Milling tool wear sample.
Tool blade image: 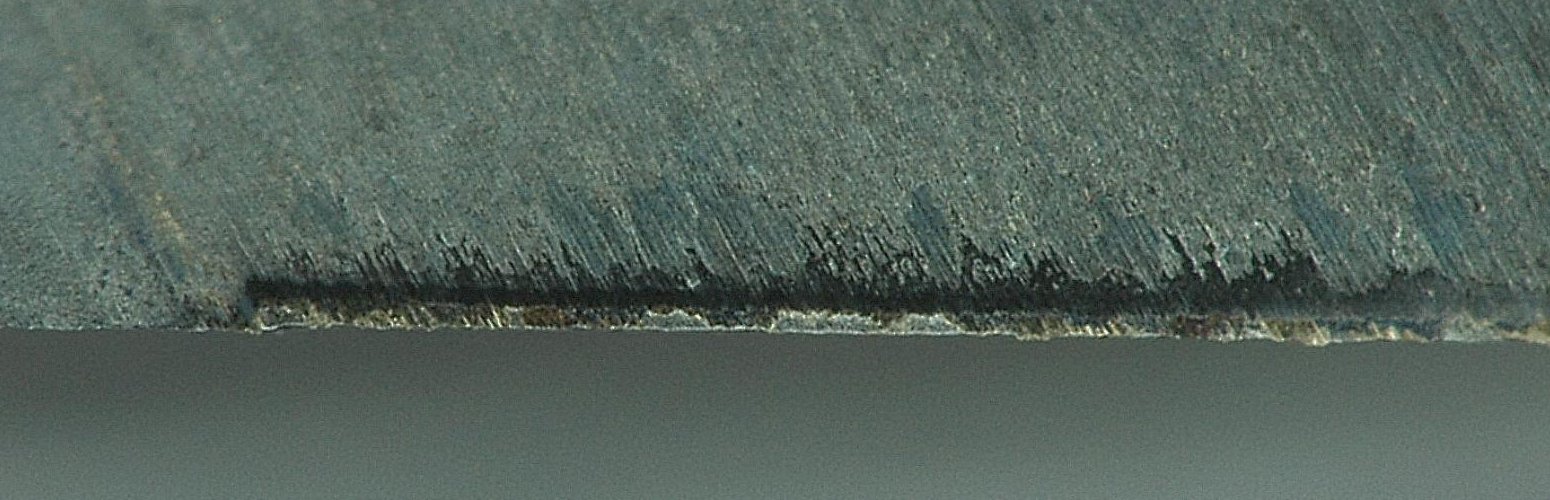
Chip image: 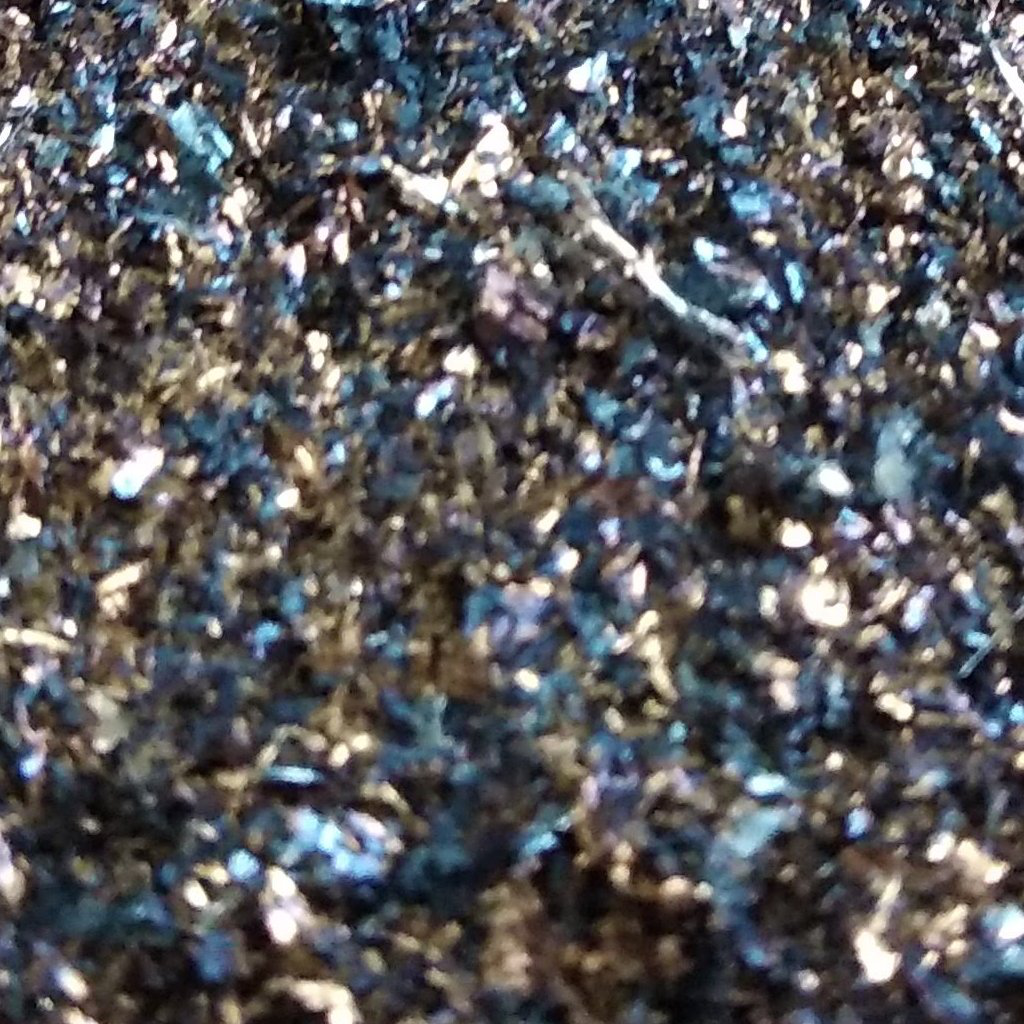
Workpiece image: 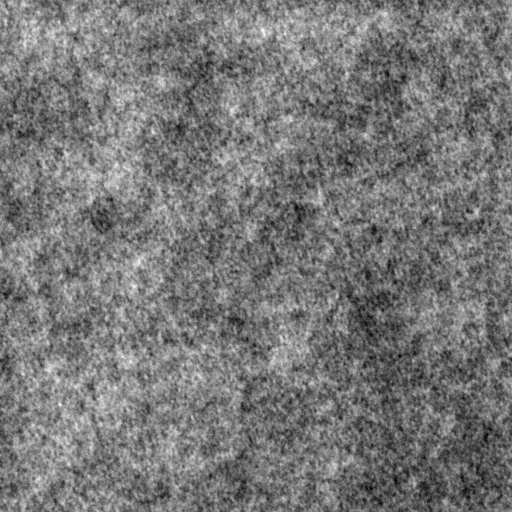
Tool wear state: dulled
Gaps: 10.35
Flank wear: 141.22
Overhang: 0
Force-signal Mel-spectrograms (X, Y, Z axes): 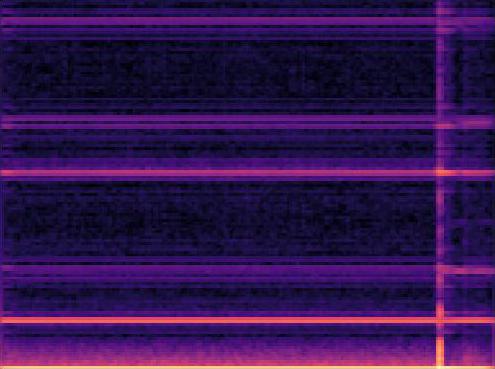 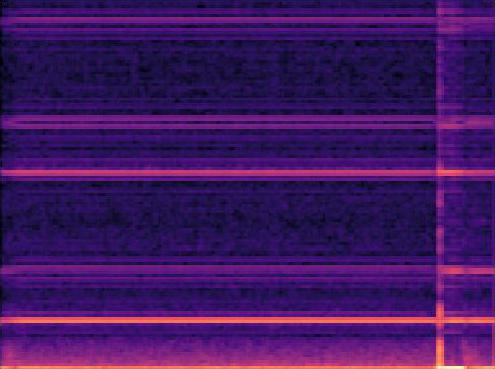 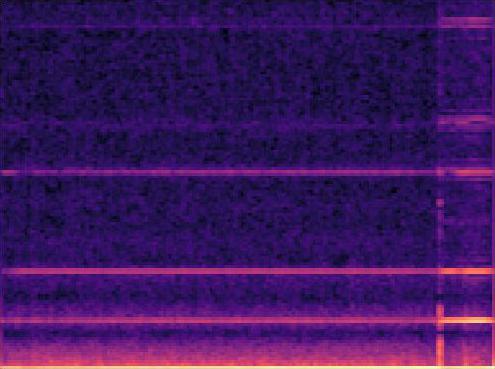
Force-signal scalograms (X, Y, Z axes): 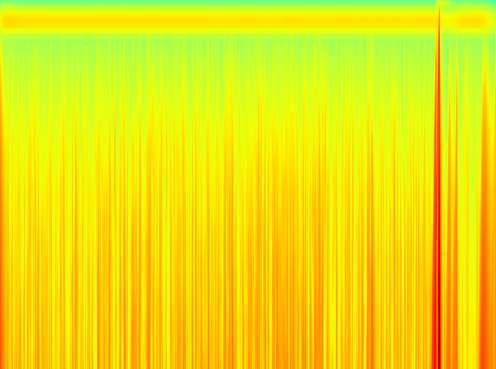 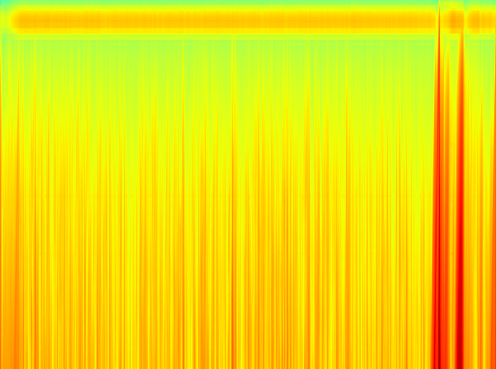 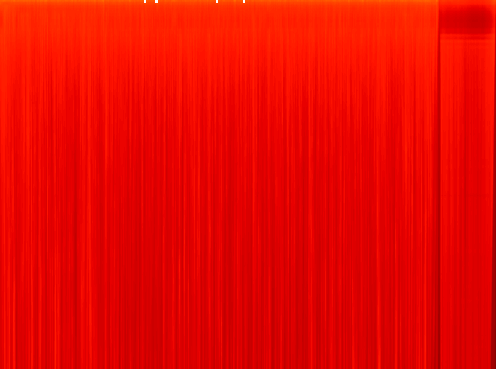
Force phase: accelerated_severe_wear